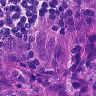
Metastatic tissue present: yes